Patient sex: M
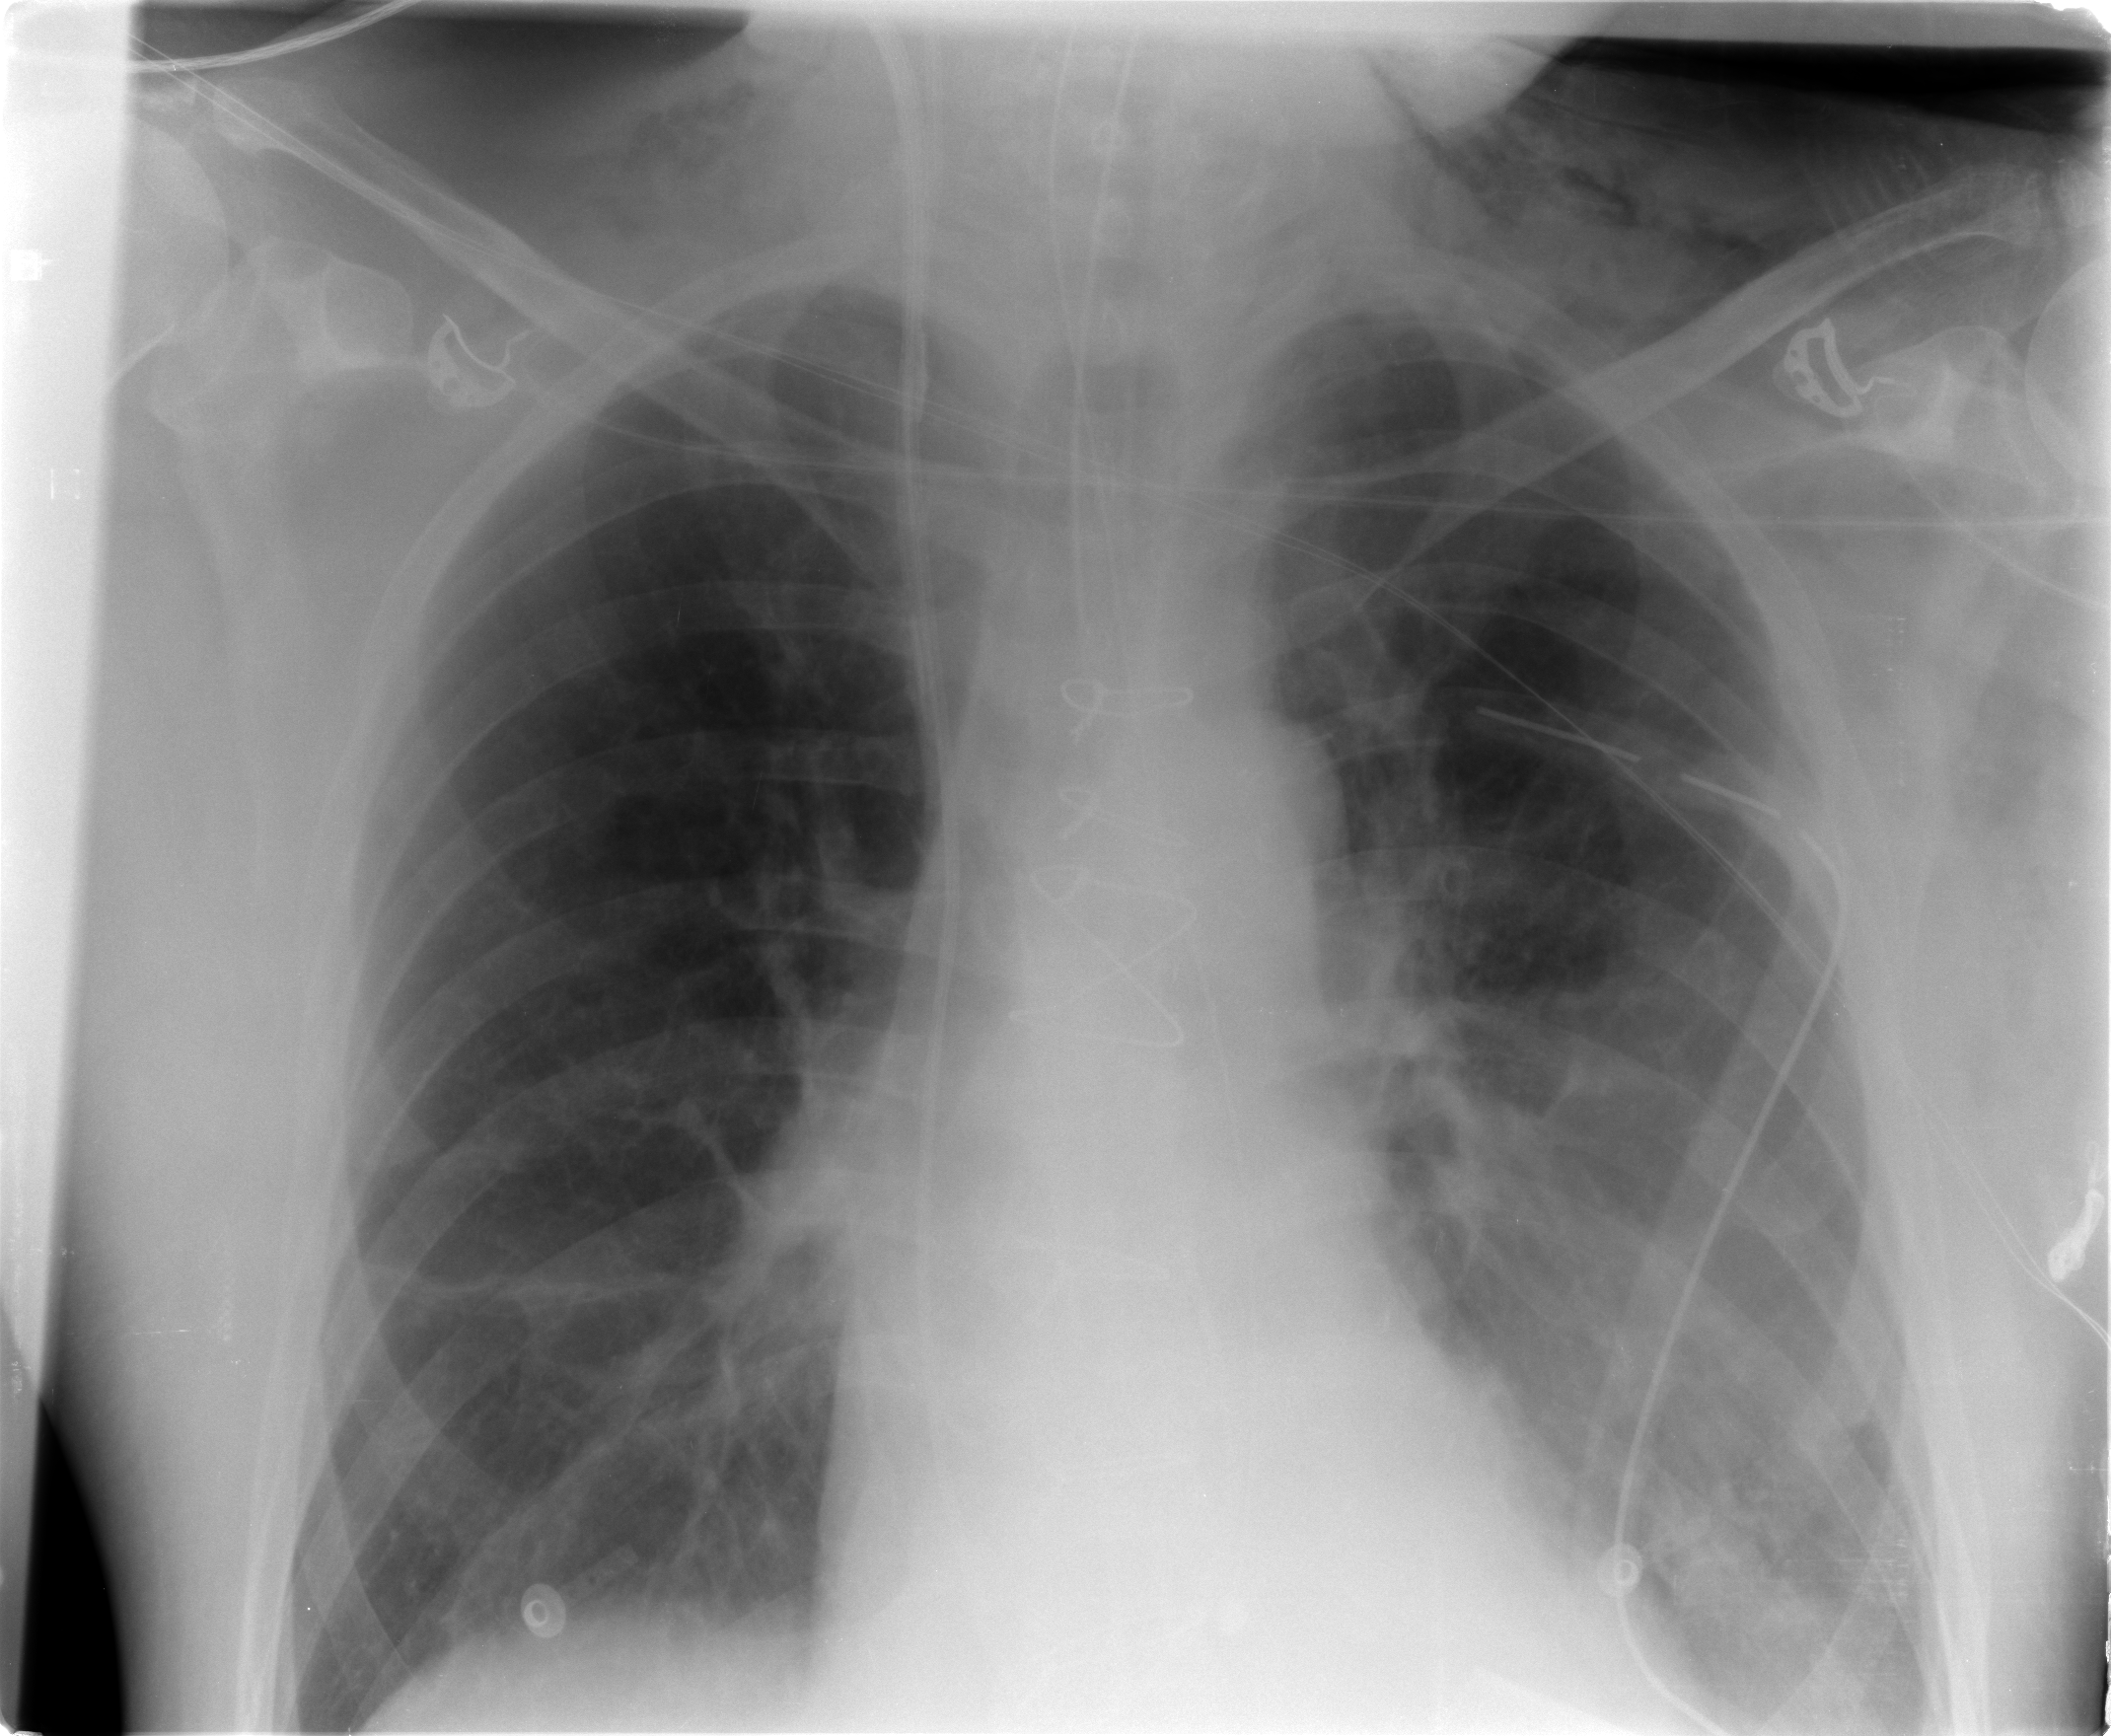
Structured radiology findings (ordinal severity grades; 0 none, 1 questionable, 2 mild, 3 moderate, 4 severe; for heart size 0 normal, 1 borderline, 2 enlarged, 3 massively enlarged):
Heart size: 0
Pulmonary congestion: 0
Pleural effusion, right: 0
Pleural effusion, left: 2
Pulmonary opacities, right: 0
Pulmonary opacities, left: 0
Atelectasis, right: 0
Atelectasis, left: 0